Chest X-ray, PA view. Patient: 53 years old, sex F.
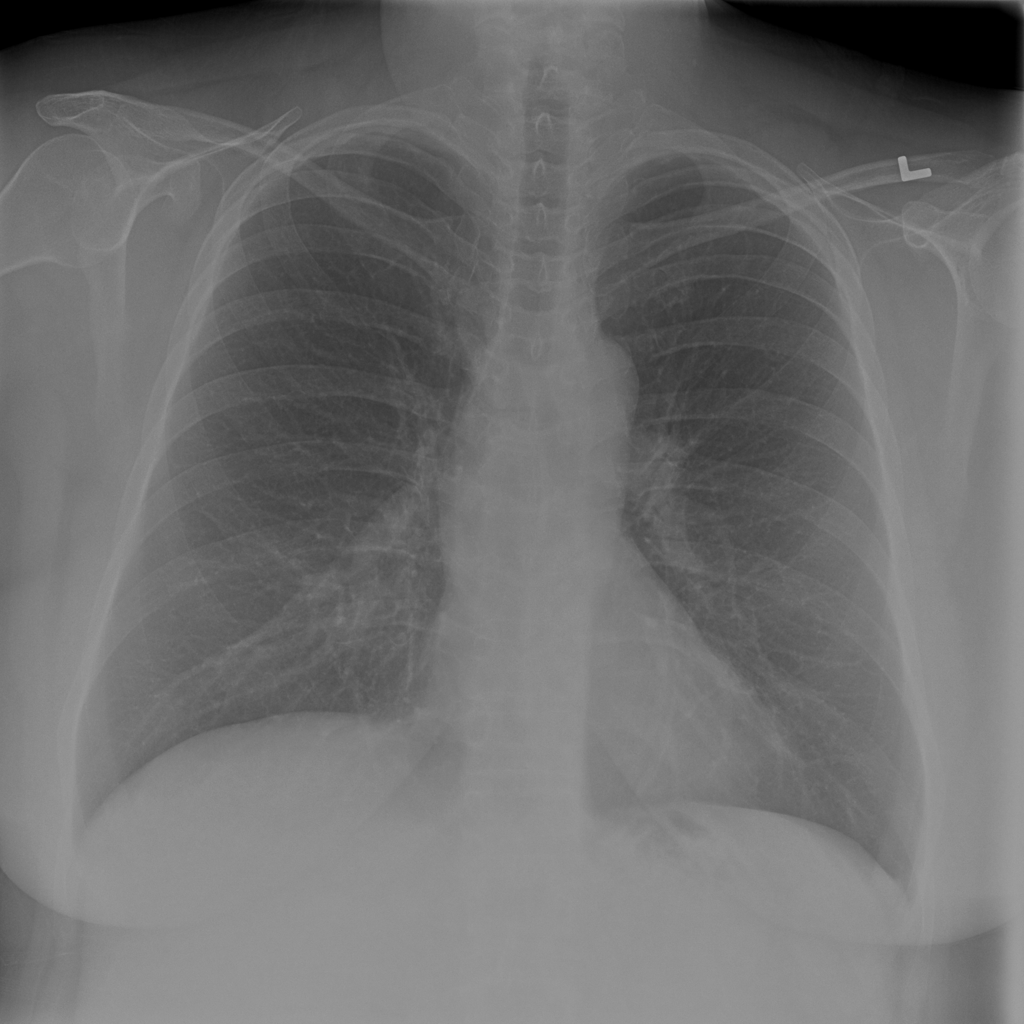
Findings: Infiltration